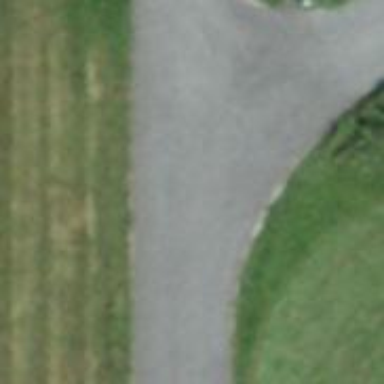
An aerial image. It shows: Residential road.